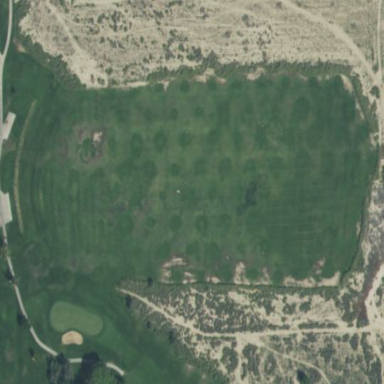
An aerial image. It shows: Driving range for golfing on grass surface.